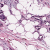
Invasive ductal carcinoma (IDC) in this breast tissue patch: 1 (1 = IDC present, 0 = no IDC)